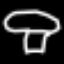
Label: mushroom